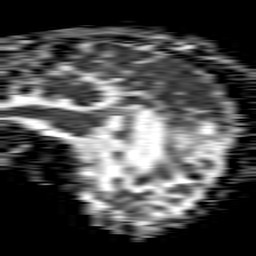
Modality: ADC
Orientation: sagittal
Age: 70
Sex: male
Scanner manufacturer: philips
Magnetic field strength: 1.5 T
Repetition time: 4.6 s
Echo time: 0.08631 s